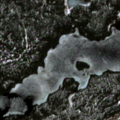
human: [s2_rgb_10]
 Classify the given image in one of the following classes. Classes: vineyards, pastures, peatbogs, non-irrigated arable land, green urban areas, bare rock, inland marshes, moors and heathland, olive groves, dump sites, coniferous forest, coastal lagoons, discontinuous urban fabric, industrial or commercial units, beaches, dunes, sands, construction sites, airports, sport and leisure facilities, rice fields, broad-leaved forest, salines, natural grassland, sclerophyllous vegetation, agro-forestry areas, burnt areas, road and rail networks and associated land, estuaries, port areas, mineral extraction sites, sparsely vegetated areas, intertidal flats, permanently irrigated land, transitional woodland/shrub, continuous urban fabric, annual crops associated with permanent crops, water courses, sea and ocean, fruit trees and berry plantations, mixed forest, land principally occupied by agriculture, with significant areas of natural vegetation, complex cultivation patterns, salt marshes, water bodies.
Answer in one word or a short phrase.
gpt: coniferous forest, water bodies